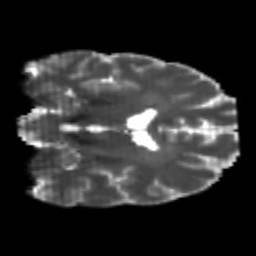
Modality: T2w
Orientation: coronal
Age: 24
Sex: male
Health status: healthy
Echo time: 0.074 s